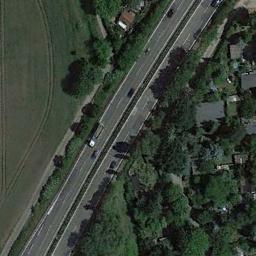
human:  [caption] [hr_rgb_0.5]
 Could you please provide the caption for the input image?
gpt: The freeway is between the grass and some trees .

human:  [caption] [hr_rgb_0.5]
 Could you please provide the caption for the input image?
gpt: There are large green lawns and green trees around the freeway, There are many cars on the freeway, There are many buildings on the lawn .

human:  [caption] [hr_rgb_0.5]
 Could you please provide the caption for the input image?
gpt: The workshops on the highway are widely spaced .

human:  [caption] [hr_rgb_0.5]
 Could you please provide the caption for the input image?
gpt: A straight freeway is a farmland on one side and on the other side are some trees and houses .

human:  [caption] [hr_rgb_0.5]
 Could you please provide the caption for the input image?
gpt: There are many buildings and green trees beside the freeway .